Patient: sex F, age 46
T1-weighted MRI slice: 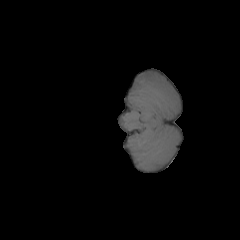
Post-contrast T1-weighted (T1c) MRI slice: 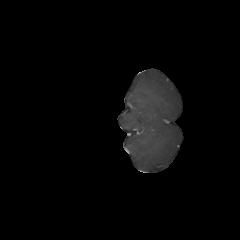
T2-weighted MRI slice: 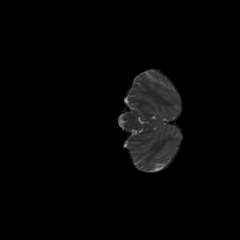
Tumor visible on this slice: no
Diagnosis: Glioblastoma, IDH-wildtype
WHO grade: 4